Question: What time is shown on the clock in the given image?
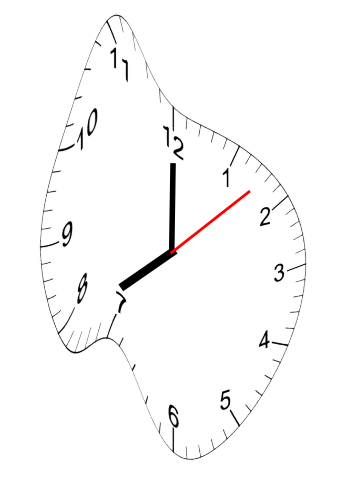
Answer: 08:00:08